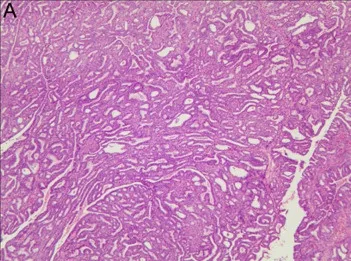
Pathological photographs of the patient. (A) Postoperative pathological photograph of the breast.
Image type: pathology (pas)